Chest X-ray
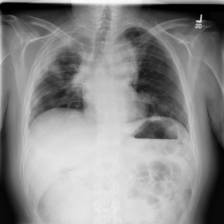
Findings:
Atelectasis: negative
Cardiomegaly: negative
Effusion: negative
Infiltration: positive
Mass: negative
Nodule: negative
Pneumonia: positive
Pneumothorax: negative
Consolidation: negative
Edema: negative
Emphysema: negative
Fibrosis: negative
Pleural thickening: positive
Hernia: negative